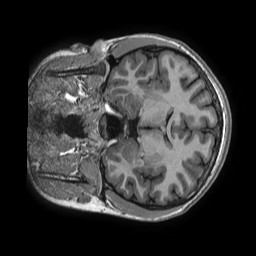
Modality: T1w
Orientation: coronal
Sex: female
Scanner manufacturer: ge
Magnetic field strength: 3 T
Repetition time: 0.007648 s
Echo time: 0.00304 s